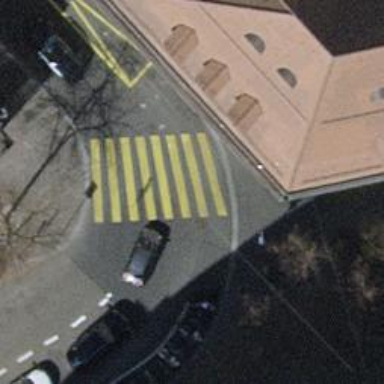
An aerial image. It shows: Kerb barrier.